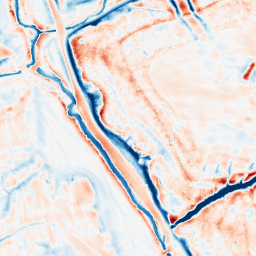
Category: edge_preserving
Decomposition family: bilateral
Decomposition parameters: d: 21
sigma_color: 50
sigma_space: 100
Upsampling method: bicubic
Upsampling parameters: scale: 8
Upsampling scale: 8